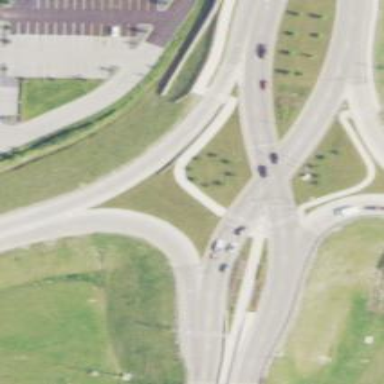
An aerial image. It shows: Crossing on the cycleway.